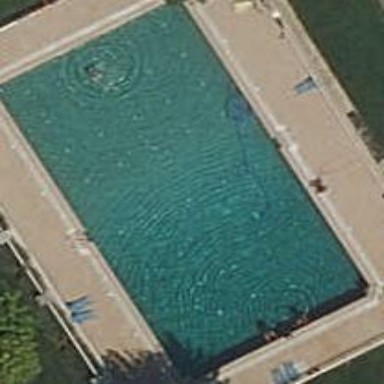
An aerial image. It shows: Swimming pool area designated for leisure and sport.